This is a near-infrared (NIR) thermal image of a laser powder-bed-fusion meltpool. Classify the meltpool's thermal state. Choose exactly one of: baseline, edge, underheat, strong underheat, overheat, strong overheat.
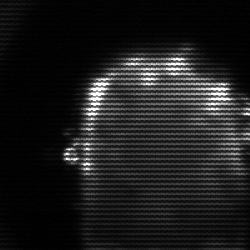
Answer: baseline